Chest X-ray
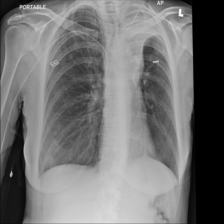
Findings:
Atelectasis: negative
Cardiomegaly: negative
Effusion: negative
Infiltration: negative
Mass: negative
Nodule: positive
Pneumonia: negative
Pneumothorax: negative
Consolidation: negative
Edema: negative
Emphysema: negative
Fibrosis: negative
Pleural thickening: negative
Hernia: negative